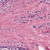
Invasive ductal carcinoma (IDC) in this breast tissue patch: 1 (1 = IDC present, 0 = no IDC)